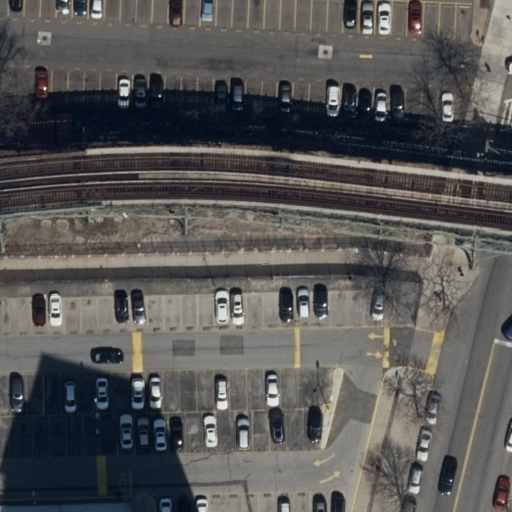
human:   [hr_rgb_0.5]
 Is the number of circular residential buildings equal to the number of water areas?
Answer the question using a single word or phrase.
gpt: yes

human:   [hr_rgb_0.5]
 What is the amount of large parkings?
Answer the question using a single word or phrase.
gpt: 2

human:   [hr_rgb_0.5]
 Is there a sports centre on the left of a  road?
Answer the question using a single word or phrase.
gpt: yes

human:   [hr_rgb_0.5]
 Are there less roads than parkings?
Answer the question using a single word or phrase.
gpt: no

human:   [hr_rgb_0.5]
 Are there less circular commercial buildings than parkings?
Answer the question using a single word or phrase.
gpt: yes

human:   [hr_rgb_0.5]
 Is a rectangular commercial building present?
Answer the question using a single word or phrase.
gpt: no

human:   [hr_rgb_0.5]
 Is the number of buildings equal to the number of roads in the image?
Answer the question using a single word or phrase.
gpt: no

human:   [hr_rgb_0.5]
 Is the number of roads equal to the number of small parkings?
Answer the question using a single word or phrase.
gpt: no

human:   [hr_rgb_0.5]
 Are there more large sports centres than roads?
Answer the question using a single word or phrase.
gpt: no

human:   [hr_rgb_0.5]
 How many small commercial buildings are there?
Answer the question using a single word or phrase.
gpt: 0

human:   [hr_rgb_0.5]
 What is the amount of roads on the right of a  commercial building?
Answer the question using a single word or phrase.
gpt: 0

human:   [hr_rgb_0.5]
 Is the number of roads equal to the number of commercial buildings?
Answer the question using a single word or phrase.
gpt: no

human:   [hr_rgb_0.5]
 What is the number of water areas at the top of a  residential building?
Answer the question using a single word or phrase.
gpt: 0

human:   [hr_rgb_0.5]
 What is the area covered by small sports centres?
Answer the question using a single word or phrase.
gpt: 0m2

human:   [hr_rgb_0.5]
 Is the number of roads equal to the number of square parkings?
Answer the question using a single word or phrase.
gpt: no

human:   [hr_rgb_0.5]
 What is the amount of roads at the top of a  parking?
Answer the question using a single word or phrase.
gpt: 4

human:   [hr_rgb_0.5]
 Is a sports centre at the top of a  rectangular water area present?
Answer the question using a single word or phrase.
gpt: no

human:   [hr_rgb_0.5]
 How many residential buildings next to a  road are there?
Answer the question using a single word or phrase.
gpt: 0

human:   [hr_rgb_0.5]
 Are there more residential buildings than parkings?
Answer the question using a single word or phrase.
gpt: no

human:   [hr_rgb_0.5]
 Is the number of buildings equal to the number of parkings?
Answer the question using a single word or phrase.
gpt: no

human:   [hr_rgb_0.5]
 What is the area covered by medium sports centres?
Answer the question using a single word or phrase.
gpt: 0m2

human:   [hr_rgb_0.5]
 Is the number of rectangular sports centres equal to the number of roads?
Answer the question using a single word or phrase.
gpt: no

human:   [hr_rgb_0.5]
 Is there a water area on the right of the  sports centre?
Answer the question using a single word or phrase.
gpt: no

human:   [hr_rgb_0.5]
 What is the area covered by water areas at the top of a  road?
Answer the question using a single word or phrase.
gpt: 0m2

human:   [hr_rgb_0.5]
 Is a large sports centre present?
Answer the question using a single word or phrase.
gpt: yes

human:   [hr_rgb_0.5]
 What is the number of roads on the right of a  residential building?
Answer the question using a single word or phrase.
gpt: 0

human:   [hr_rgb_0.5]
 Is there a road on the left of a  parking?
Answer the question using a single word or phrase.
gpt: no

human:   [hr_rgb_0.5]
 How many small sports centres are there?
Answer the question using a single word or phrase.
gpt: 0

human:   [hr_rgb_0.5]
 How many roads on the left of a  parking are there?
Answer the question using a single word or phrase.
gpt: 0

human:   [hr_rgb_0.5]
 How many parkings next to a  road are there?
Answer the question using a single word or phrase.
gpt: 2

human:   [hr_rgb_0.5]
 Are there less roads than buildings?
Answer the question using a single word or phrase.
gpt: no

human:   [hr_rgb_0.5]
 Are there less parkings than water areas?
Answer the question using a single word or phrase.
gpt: no

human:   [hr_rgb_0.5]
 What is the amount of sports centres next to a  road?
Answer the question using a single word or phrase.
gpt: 1

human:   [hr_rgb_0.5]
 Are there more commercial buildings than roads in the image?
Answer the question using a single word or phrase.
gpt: no

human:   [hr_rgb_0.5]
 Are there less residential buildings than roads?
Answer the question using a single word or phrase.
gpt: yes

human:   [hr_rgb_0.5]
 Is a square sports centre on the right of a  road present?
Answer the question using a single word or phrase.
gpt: no